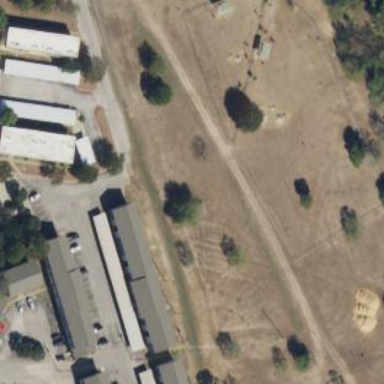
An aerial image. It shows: Dog park with grassy terrain perfect for pets to play and roam freely.